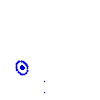
Particle: pion